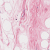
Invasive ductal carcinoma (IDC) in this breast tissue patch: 0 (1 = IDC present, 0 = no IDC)